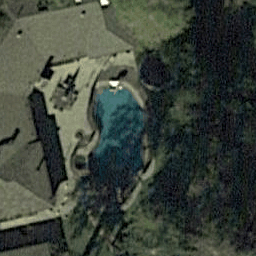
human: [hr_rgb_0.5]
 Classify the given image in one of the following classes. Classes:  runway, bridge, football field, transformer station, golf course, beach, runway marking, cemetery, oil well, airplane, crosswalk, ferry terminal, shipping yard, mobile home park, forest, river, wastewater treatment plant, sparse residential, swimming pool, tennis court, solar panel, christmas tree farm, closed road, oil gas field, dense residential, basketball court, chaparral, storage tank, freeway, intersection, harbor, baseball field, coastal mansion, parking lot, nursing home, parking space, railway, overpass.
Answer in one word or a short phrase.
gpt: swimming pool